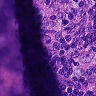
Metastatic tissue present: yes